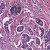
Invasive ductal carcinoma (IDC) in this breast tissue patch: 1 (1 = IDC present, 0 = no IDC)